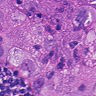
Metastatic tissue present: yes